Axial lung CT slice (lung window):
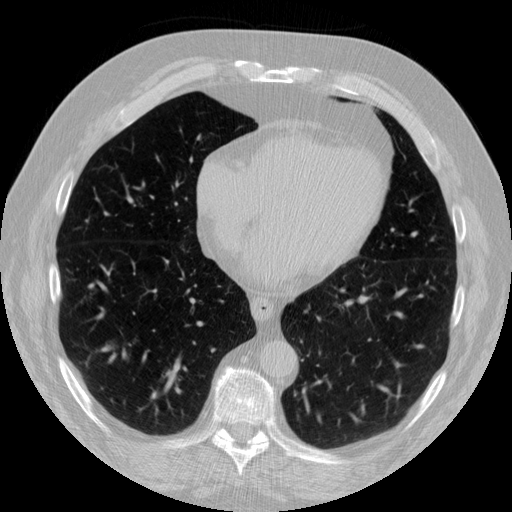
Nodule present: no